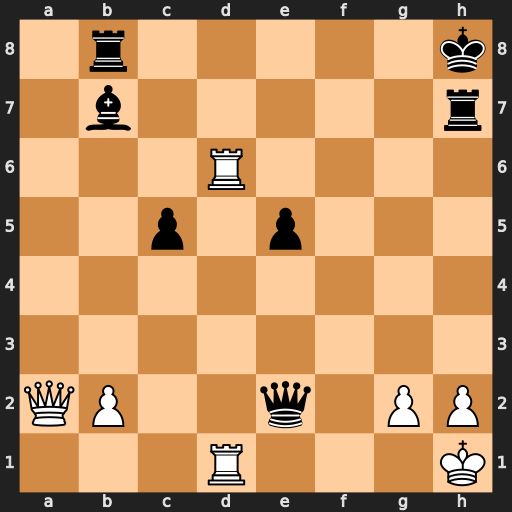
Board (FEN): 1r5k/1b5r/3R4/2p1p3/8/8/QP2q1PP/3R3K
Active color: w
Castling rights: -
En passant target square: -
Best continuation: Rd8+ Rxd8 Rxd8+ Kg7 Qg8+ Kf6 Rd6+ Kf5 Qxh7+